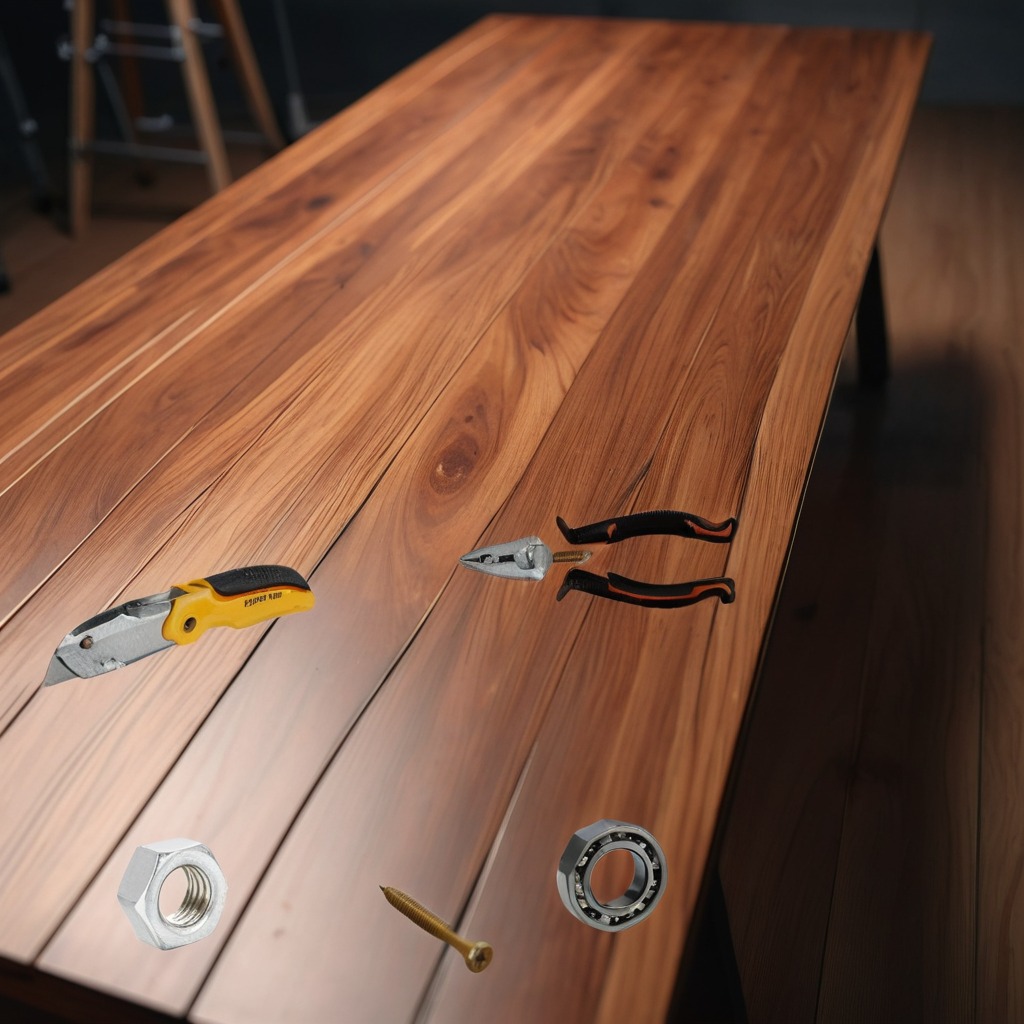
A metal ball bearing, a utility knife, a metal machine screw, a pair of pliers, and a metal nut are lying on the wooden table.